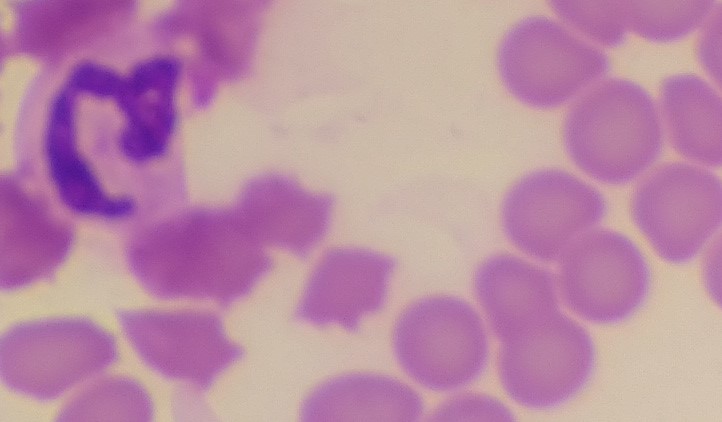
White blood cell type: Neutrophil